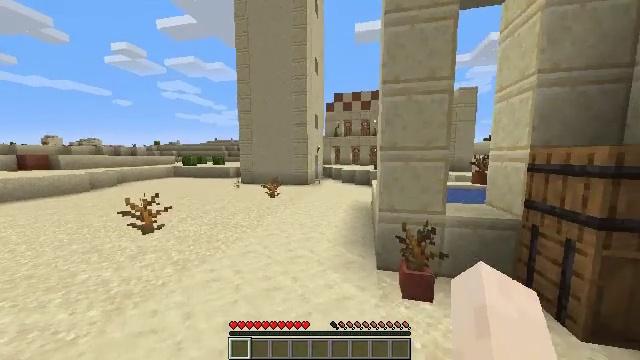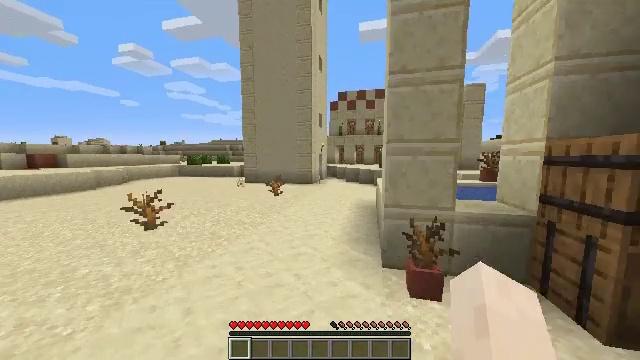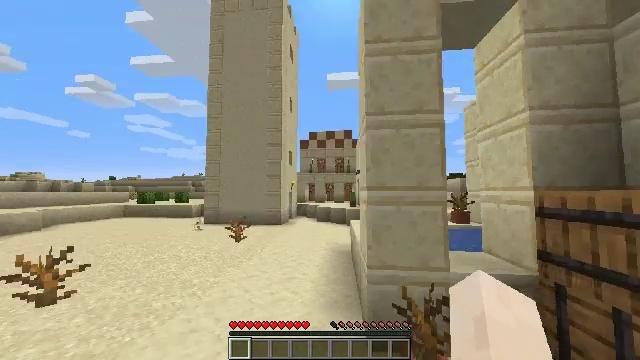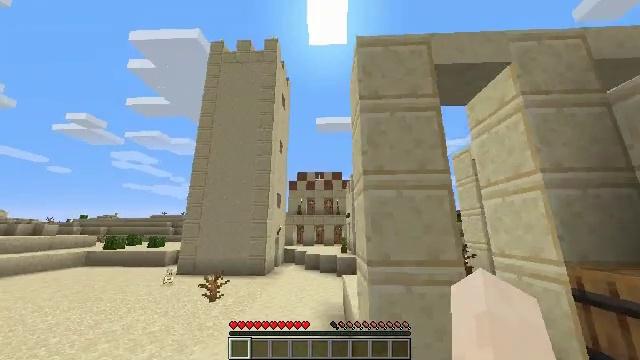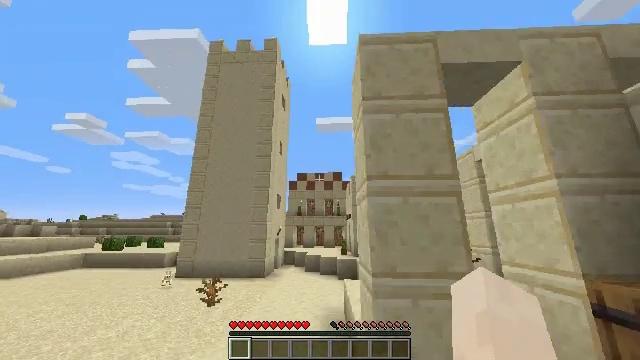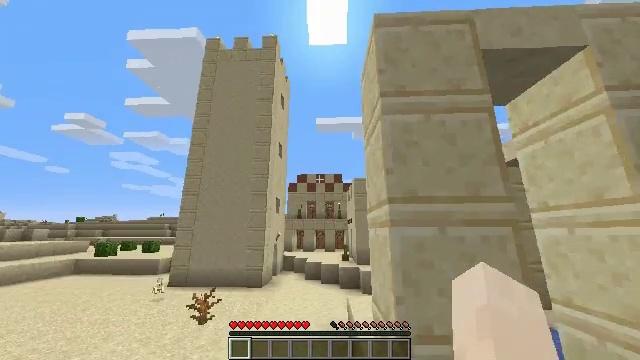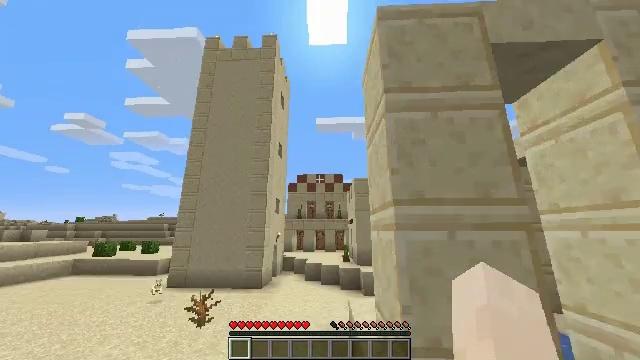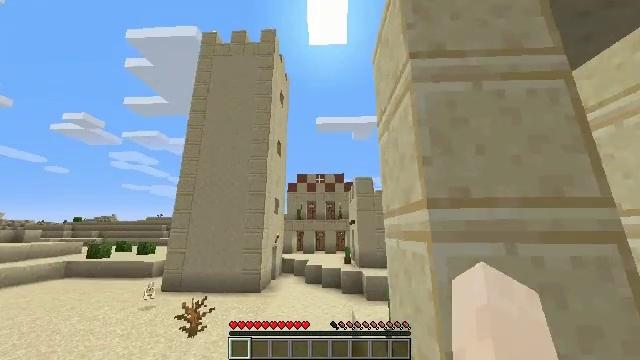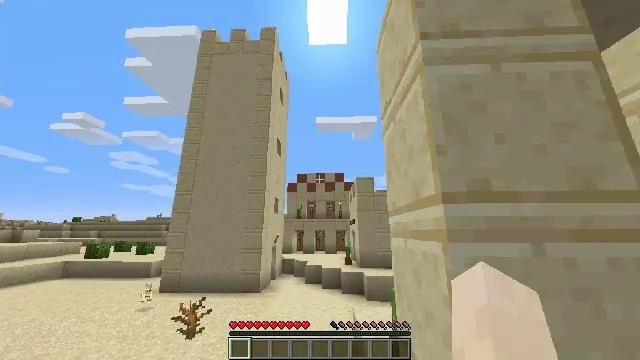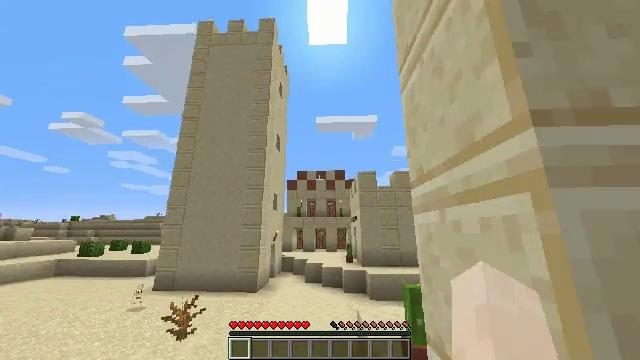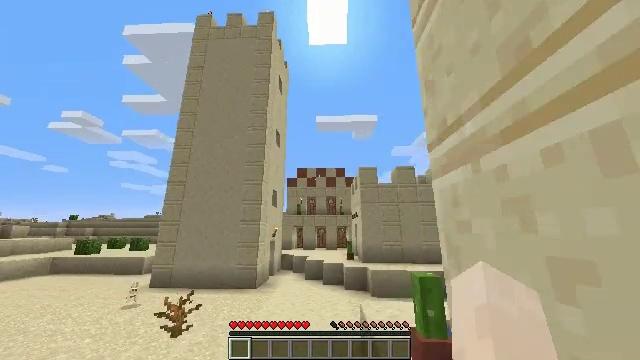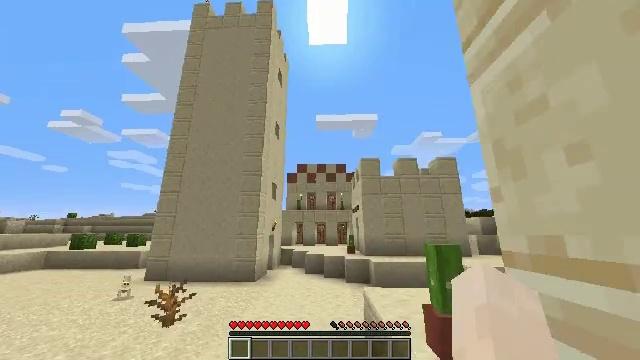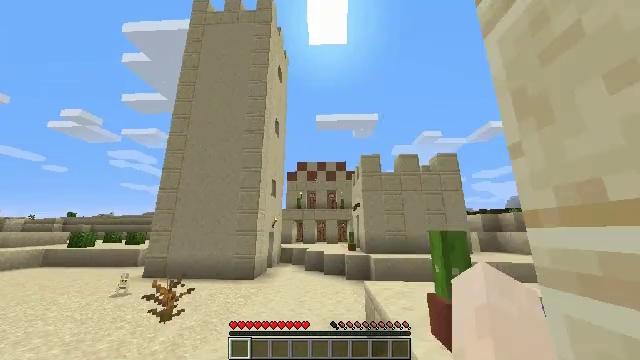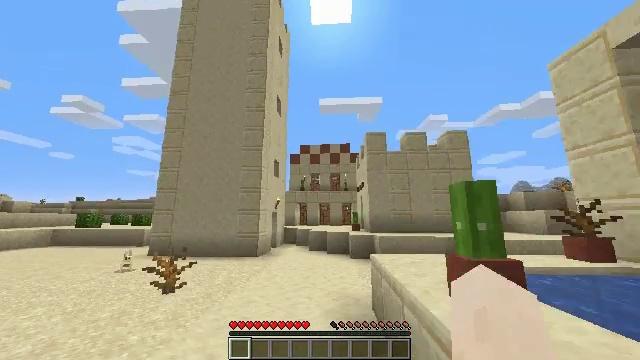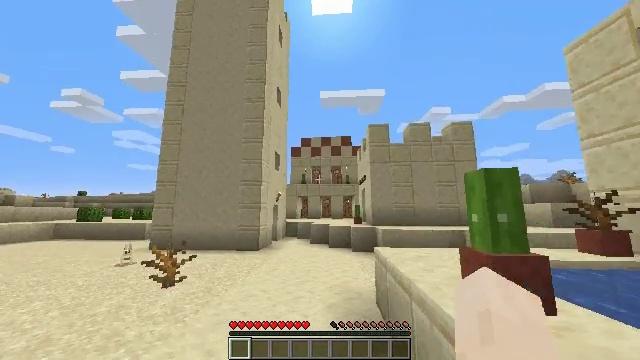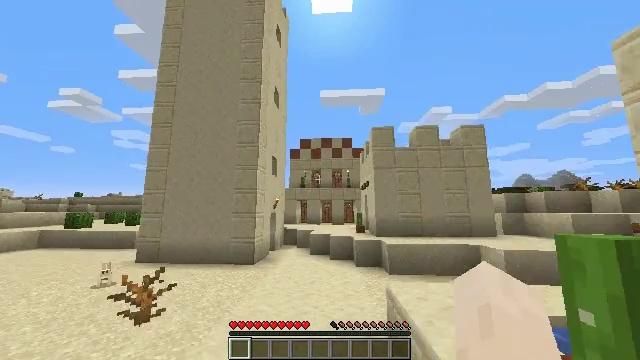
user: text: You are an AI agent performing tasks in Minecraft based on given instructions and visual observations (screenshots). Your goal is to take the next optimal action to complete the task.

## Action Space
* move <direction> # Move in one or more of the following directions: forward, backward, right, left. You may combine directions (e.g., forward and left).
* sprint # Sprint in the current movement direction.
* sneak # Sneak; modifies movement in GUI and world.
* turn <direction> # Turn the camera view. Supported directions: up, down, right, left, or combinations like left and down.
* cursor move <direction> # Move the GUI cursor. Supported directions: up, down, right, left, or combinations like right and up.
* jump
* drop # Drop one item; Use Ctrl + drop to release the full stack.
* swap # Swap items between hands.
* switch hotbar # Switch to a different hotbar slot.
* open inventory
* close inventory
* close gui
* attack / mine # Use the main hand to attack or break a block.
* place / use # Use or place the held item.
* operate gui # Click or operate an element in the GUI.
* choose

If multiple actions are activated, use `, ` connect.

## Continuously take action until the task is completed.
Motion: motion action
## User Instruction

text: Reclaim the chest into your inventory.
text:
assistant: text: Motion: move forward, sprint, turn left, jump
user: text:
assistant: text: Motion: move forward, sprint, turn right and up, jump
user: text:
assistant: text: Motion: move forward, sprint, turn right and up, jump
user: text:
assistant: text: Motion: move forward, sprint, jump
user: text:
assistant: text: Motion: move forward, sprint, jump
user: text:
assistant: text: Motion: move forward, sprint, jump
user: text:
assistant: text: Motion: move forward, sprint, jump
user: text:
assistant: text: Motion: move forward, sprint, jump
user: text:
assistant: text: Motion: move forward, sprint, jump
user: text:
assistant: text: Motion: move forward, sprint, jump
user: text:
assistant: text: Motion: move forward, sprint, jump
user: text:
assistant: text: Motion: move forward, sprint, jump
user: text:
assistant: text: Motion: move forward, sprint, turn down, jump
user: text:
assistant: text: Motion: move forward, sprint, turn down, jump
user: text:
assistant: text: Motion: move forward, sprint, jump
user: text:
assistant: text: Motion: move forward, sprint, jump
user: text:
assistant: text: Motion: move forward, sprint, jump
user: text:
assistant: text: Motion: move forward, sprint, jump
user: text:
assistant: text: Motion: move forward, sprint, jump
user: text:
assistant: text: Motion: move forward, sprint, turn down, jump
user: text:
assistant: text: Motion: move forward, sprint, turn left and down, jump
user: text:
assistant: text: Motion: move forward, sprint, jump
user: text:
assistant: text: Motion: move forward, sprint, jump
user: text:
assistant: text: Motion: move forward, sprint, jump
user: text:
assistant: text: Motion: move forward, sprint, jump
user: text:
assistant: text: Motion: move forward, sprint, jump
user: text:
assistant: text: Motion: move forward, sprint, jump
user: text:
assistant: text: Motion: move forward, sprint, jump
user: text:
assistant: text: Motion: move forward, sprint, turn left and down, jump
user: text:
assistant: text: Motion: move forward, sprint, turn left and down, jump